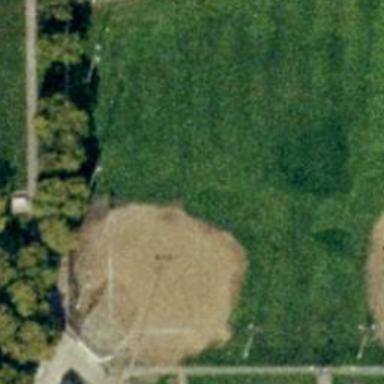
This is an old baseball diamond .